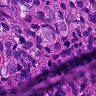
Metastatic tissue present: yes